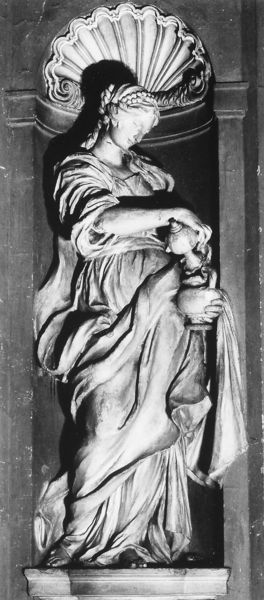
Titel: Die Mäßigung
Künstler: Camillo Rusconi
Standort: Rom, S. Ignazio (EU - I - Latium)
Schlagwörter: frau, säulen, wand, falten, sockel, figur, gewand, krug, skulptur, statue, wein, karaffe, krüge, muschel, madonna, gießen, füllen